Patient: sex M, age 76
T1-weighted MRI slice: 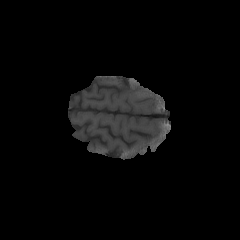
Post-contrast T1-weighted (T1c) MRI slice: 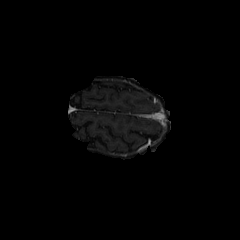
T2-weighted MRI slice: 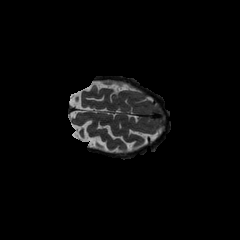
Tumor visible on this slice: no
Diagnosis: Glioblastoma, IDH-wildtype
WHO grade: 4